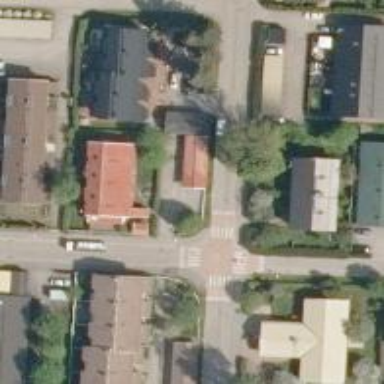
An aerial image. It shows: Uncontrolled road crossing.